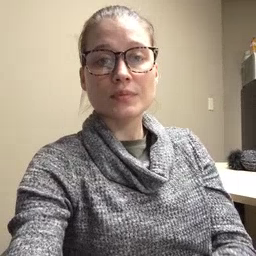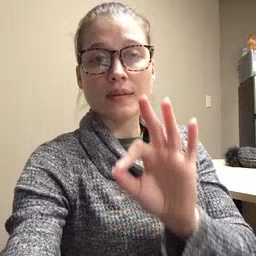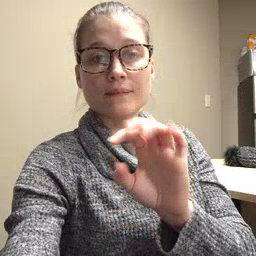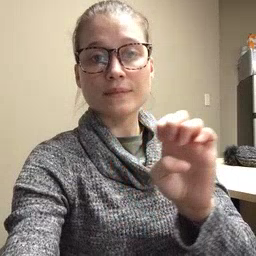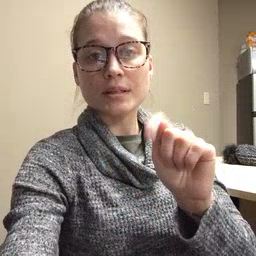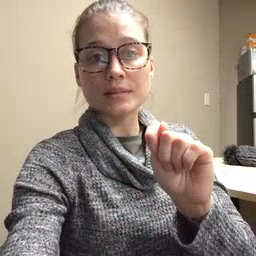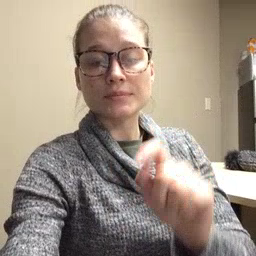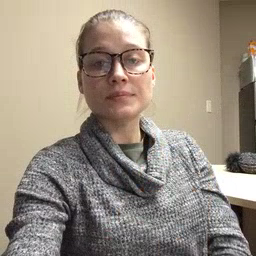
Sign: feet